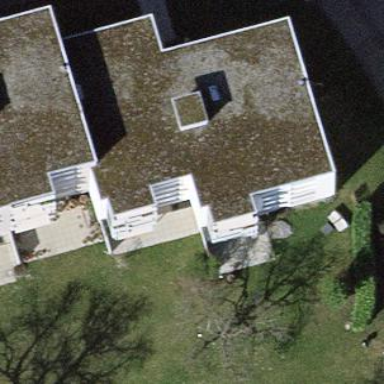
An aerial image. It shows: Building with flat roof.